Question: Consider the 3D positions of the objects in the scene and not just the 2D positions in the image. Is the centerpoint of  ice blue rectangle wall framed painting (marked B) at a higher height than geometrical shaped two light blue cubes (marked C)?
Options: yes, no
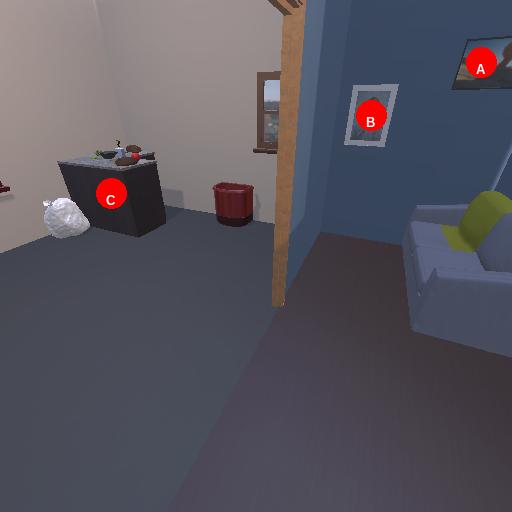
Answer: yes